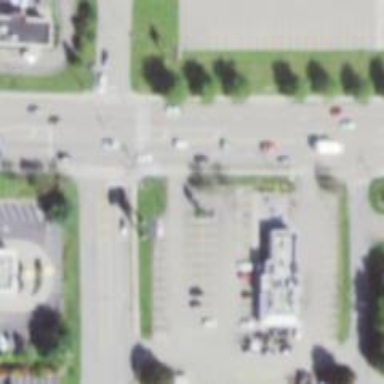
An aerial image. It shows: Parking space.